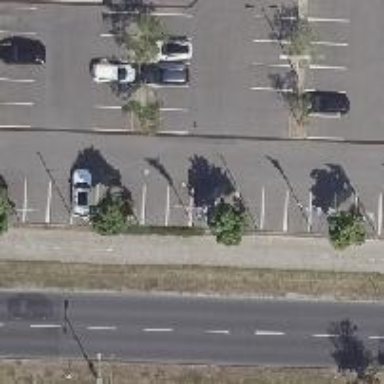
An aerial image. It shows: Asphalt parking aisle along service road.